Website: lowes
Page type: review-order
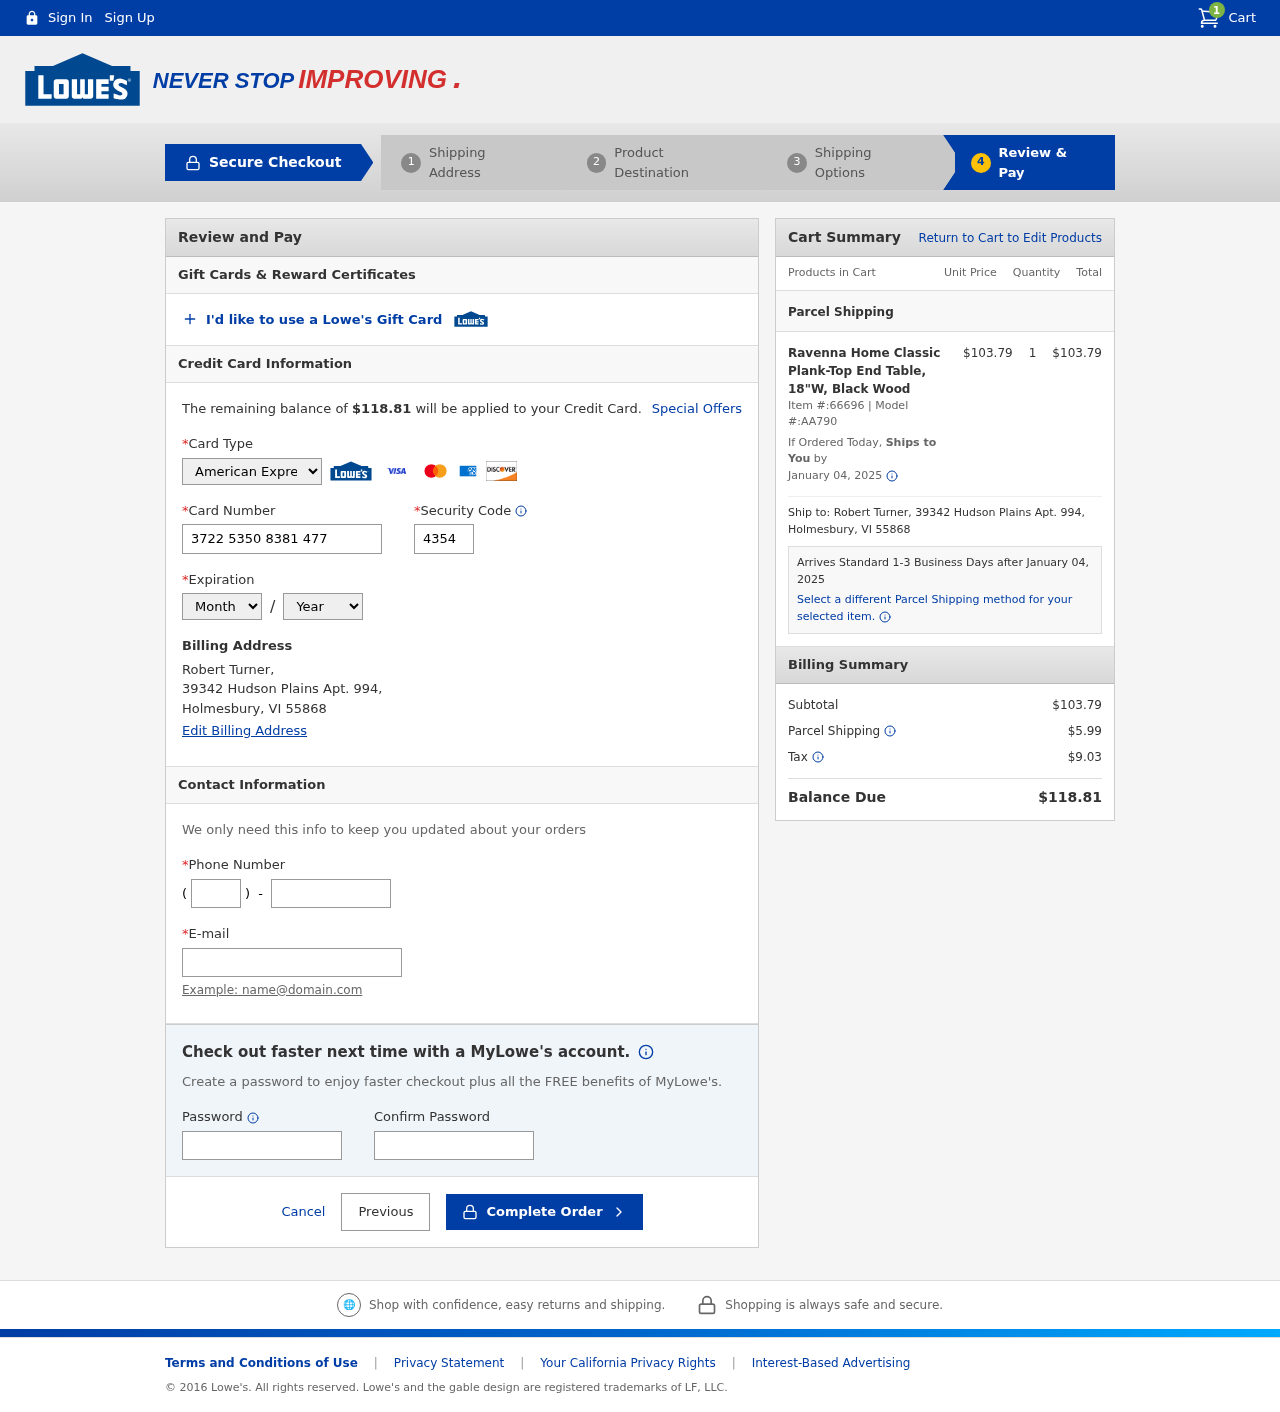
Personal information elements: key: PII_CARD_CVV
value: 4354
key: PII_CARD_EXPIRY_MONTH
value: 06
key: PII_CARD_EXPIRY_YEAR
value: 27
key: PII_CARD_NUMBER
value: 3722 5350 8381 477
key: PII_CARD_TYPE
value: American Express
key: PII_CITY
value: Holmesbury
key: PII_EMAIL
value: robertturner@yahoo.com
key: PII_FULLNAME
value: Robert Turner,
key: PII_PHONE
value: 9997669092
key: PII_PHONE_AREA
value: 999
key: PII_POSTCODE
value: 55868
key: PII_STATE_ABBR
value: VI
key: PII_STREET
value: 39342 Hudson Plains Apt. 994,
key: PII_FULLNAME2
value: Robert Turner
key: PII_STREET2
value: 39342 Hudson Plains Apt. 994
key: PII_CITY_STATE_ZIP2
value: Holmesbury, VI 55868
Product elements: key: PRODUCT1_NAME
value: Ravenna Home Classic Plank-Top End Table, 18"W, Black Wood
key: PRODUCT1_PRICE
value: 103.79
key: PRODUCT1_QUANTITY
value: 1
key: PRODUCT1_ITEM_NUMBER
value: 66696
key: PRODUCT1_MODEL_NUMBER
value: AA790
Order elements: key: ORDER_NUM_ITEMS
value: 1
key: ORDER_TOTAL
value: $118.81
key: ORDER_SHIPPING_DATE
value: January 04, 2025
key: ORDER_SUBTOTAL
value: $103.79
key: ORDER_SHIPPING_DATE2
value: January 04, 2025
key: ORDER_SUBTOTAL2
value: $103.79
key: ORDER_SHIPPING_COST
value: $5.99
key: ORDER_TAX
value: $9.03